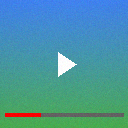
Screen state: on